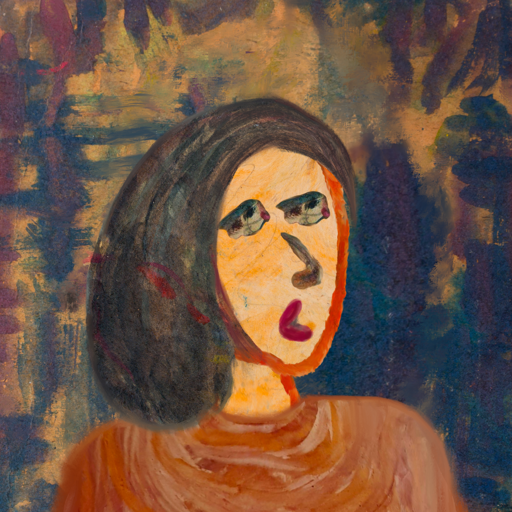
Background: InTheSun, Head And Neck Side: Experience, Face Side: Pipe, Bust: Pious_Lady, Hair Side: Gypsy_Mother, Head Accessory: Blank, Second Necklace: Blank, Necklace: Blank, Baby: Blank